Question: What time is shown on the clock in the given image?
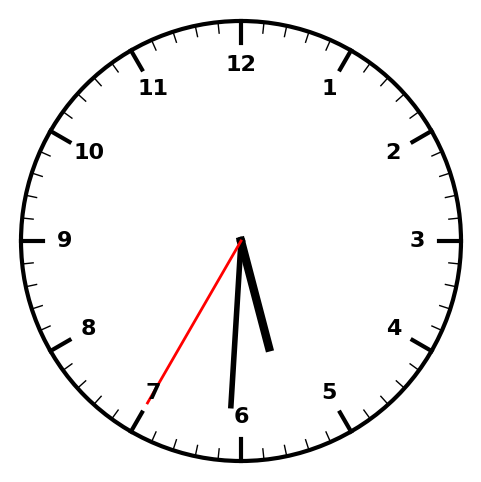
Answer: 05:30:35